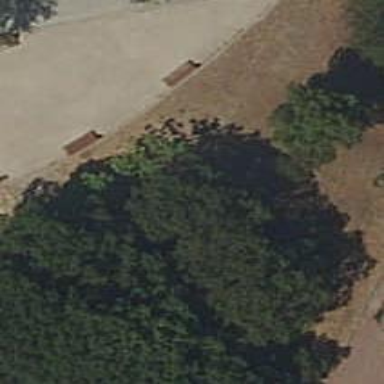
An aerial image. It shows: Park with evergreen needle-leaved trees.